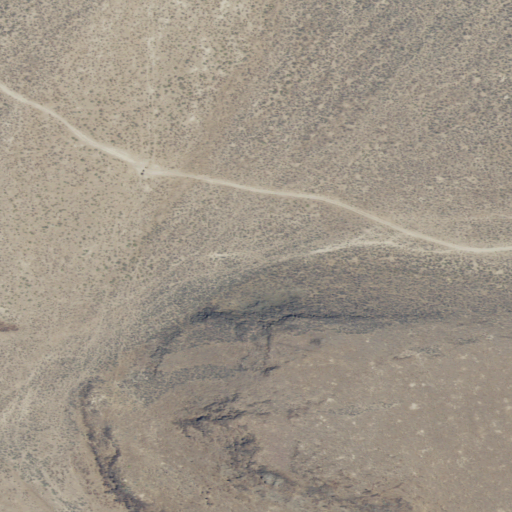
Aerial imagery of valley in Oregon named Black Canyon containing shrub and grassland